Question: I have a table containing labels and buttons.on that button i have generated drop down list . i want to set cell tag and button tag similar. b'cos according to that i have to maintain my function. for your reference following image ll give you idea

This is my code in CellForRowAtIndexPath :-NSString *s;
Var=0;
'''
if(indexPath.row<=2)
{
btn_click.tag=indexPath.row;
s =[dict valueForKey:[NSString stringWithFormat:@"%d",indexPath.row]];
}
else
{
if (indexPath.row%3==0)
{
Var=(NSInteger)(indexPath.row/3);
}
else
{
Var=Var+1;
}
if(indexPath.row%3==0 && Var==1)
{
btn_click.tag=indexPath.row;
s =[dict valueForKey:[NSString stringWithFormat:@"%d",indexPath.row]];
}
else
{
if (Var>1)
{
Var=1;
}
btn_click.tag=indexPath.row-Var;
s =[dict valueForKey:[NSString stringWithFormat:@"%d",indexPath.row-Var]];
}
}
NSLog(@"CELLTAGTag%d",btn_click.tag);
'''
}
Thanks & Regards,
Priyanka.
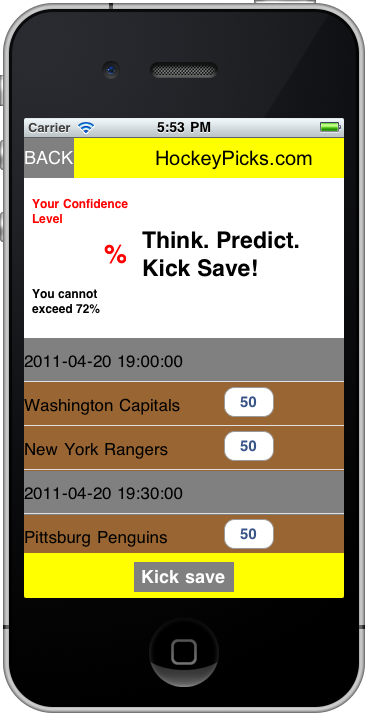
Answer: Give the Button the tag as 'indexPath.row'. Hence you can get the cell using the row value which is also the 'tag' for the 'UIButton'
'''
yourButton.tag = indexPath.row
'''